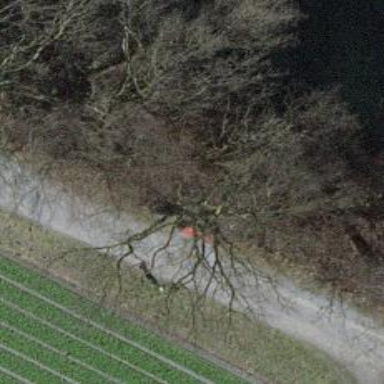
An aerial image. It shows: Red bench.